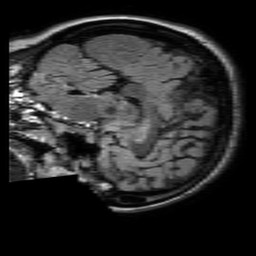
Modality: FLAIR
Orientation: sagittal
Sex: female
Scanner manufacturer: philips
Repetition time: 11 s
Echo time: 0.125 s